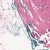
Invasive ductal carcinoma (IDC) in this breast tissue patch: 0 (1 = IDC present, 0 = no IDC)